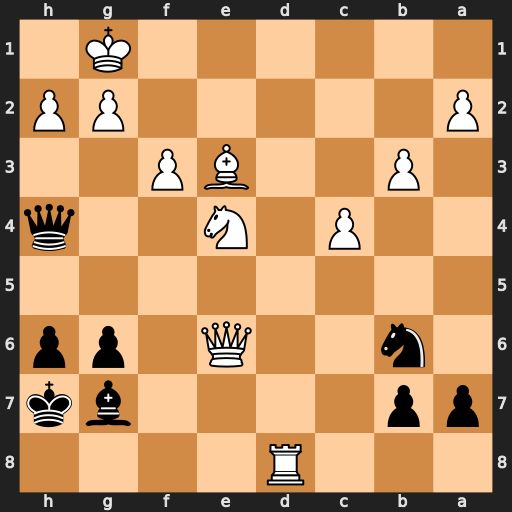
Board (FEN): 3R4/pp4bk/1n2Q1pp/8/2P1N2q/1P2BP2/P5PP/6K1
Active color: b
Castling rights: -
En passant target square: -
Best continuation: Qe1#